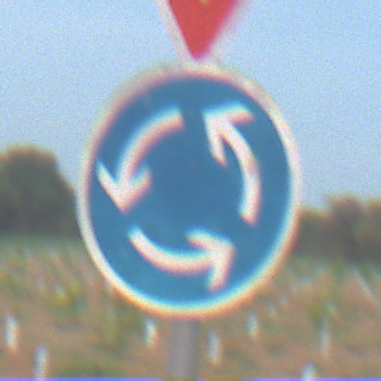
Verkehrszeichen: Kreisverkehr
Zusatzzeichen oben: VorfahrtGewaehren
Umgebung: Outdoor, Nature
Tageszeit: SunriseSunset
Wetter: PartlyCloudy
Licht: Natural
Jahreszeit: NotSpecified
Kontrast: LowContrast